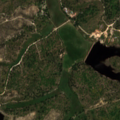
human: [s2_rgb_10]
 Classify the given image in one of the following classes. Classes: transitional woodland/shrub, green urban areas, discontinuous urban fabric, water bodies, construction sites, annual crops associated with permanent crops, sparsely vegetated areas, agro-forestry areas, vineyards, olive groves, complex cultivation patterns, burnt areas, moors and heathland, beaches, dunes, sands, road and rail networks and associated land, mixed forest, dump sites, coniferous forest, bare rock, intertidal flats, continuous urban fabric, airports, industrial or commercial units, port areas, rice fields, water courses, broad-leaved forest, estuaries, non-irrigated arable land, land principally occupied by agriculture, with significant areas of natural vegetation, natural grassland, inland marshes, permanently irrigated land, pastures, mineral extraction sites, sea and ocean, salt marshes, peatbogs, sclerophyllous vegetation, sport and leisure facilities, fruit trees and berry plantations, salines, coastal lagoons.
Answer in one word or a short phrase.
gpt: non-irrigated arable land, agro-forestry areas, broad-leaved forest, coniferous forest, transitional woodland/shrub